Question: How can Show result of one adaptor across multiple listview ?
at the moment i can fill all of listviews with one adaptor :
'''
private ListView List;
private ListView List2;
MyAdapter adapter;
MyAdapter MA = (MyAdapter) List.getAdapter();
ArrayList<HashMap<String, String>> Result = new ArrayList<HashMap<String, String>>();
Result = MA.getData();
adapter = new Custume_LazyAdapter(targetCtx, Result);
List.setAdapter(adapter);
List2.setAdapter(adapter);
'''
and MyAdapter Class:
'''
public class MyAdapter extends BaseAdapter {
private Activity activity;
private ArrayList<HashMap<String, String>> BigData;
public MyAdapter(Activity activityinput, ArrayList<HashMap<String, String>> ArrayInput) {
activity = activityinput;
BigData=ArrayInput;
}
public ArrayList<HashMap<String, String>> getData(){
return Bigdata;
}
'''
and layout :
'''
<LinearLayout
android:id="@+id/ase"
android:layout_width="fill_parent"
android:layout_height="fill_parent"
android:orientation="horizontal">
<ListView
android:id="@+id/list"
android:layout_width="fill_parent"
android:layout_height="fill_parent"
android:layout_weight="1"
android:paddingRight="1dp"
android:scrollbars="none" />
<ListView
android:id="@+id/list2"
android:layout_width="fill_parent"
android:layout_height="fill_parent"
android:layout_weight="1"
android:paddingRight="1dp"
android:layout_marginTop="10dp"/>
</LinearLayout>
'''
this is order of item in list and how it should be displayed in layout :

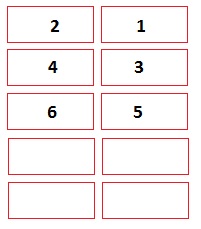
Answer: > How can Show result of one adaptor across multiple listview ?
You don't. You create two adapters, each with the proper information for its 'ListView'.
> and MyAdapter Class:
Split your 'ArrayList<HashMap<String, String>>' into two instances of 'ArrayList<HashMap<String, String>>', each having the proper half of the values. Then, you create two instances of 'MyAdapter', one for each of your new 'ArrayList<HashMap<String, String>>' instances, and put one 'MyAdapter' in each of the two 'ListView' widgets.